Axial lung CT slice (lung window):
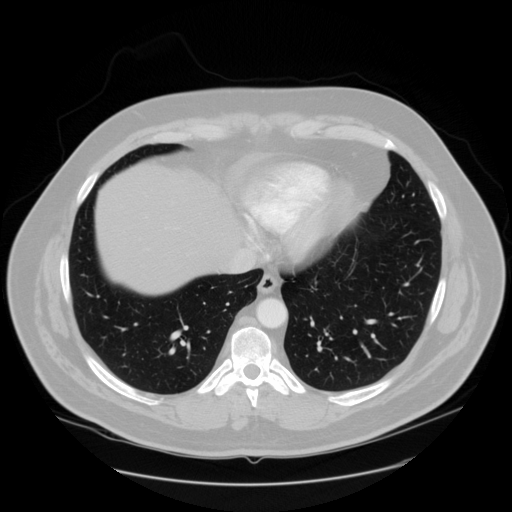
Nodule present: no